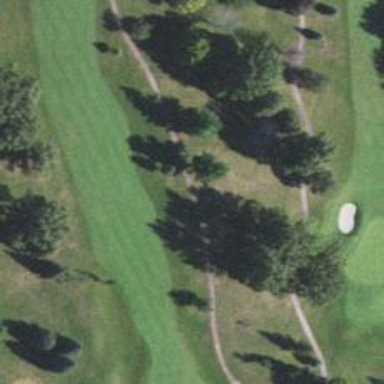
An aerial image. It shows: Service road designated as golf cart path.